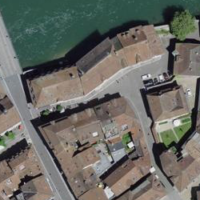
EUNIS habitat code: 54
Species observed at this site:
Allium ursinum